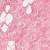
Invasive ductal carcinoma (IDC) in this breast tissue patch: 0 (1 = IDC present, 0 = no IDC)